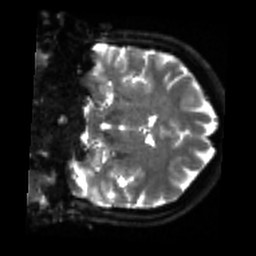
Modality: sbref
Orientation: coronal
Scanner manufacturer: siemens
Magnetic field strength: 3 T
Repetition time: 4 s
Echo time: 0.0594 s